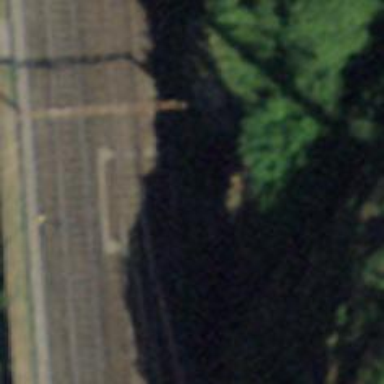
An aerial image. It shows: Railway switch.